Field crop: tomato
Growth stage: 1
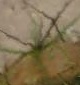
Species: cyperus